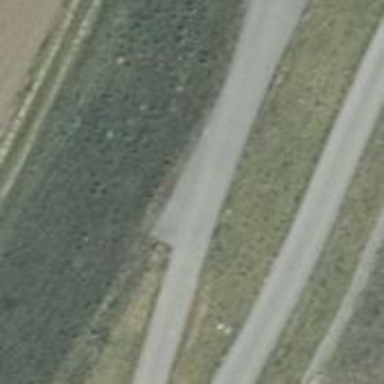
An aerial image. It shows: Asphalt track with grade1 quality.